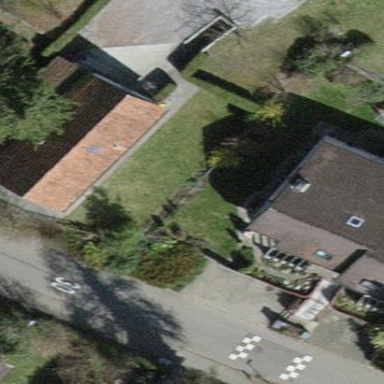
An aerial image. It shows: Building with tiled roof.